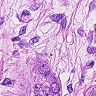
Metastatic tissue present: yes